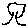
Label: tree